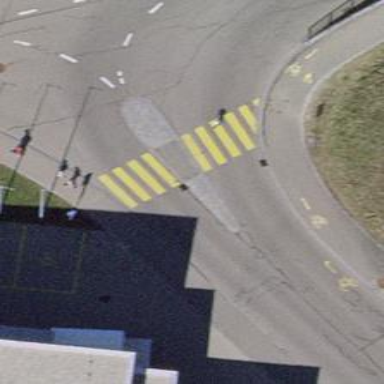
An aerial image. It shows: Uncontrolled road crossing with markings.